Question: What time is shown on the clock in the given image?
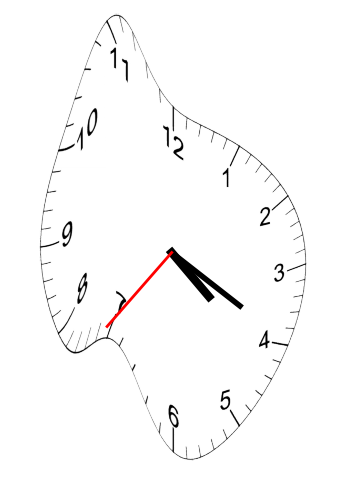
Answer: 04:19:36